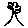
Label: tree